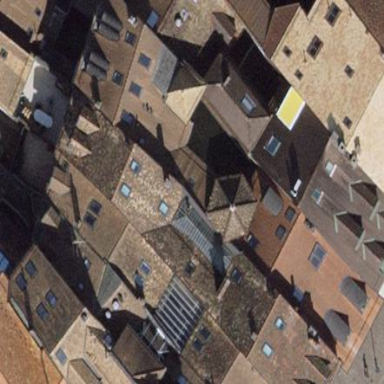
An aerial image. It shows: Gabled building with roof tiles oriented across.